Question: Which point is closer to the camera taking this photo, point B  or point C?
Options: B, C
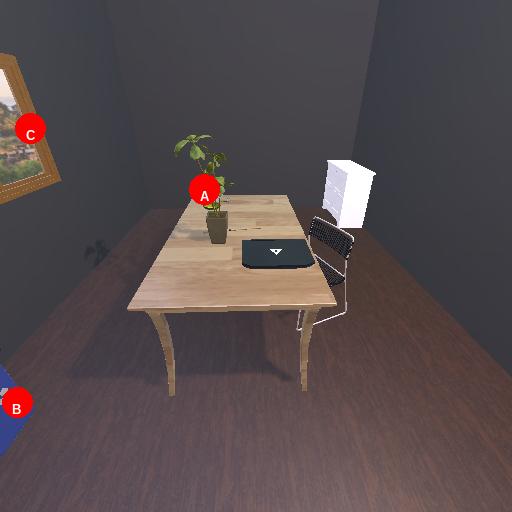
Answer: B